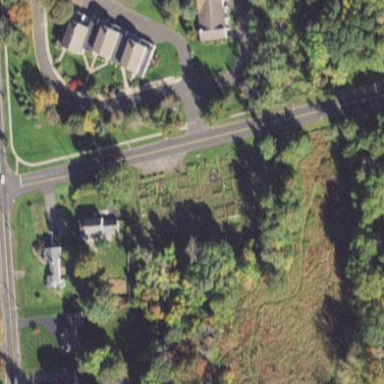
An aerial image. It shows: Community garden filled with leisure land.